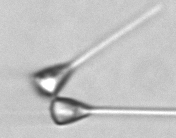
Label: Asterionellopsis_glacialis